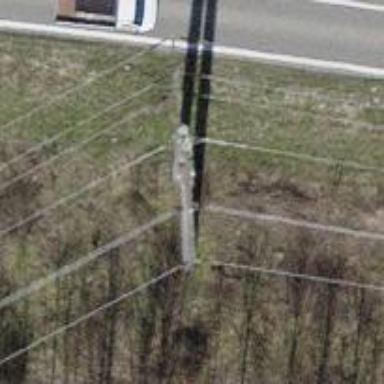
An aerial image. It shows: Concrete power pole.